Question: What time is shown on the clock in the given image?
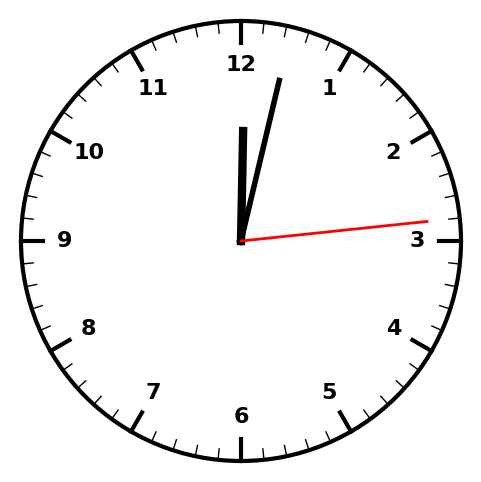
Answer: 12:02:14